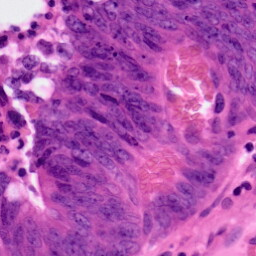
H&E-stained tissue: Colon